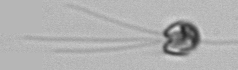
Label: flagellate_morphotype1